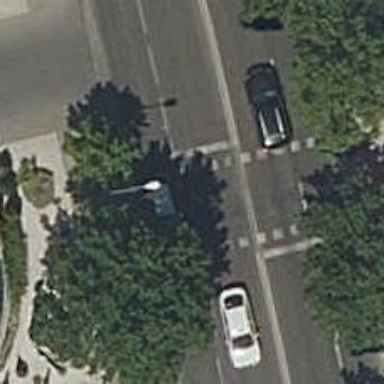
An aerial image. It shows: Road with traffic signals at crossing.